Interaction volume radius: 5 \u00c5
Interaction volume height: 25 \u00c5
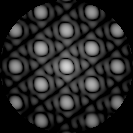
Disorder parameter: 0.005512